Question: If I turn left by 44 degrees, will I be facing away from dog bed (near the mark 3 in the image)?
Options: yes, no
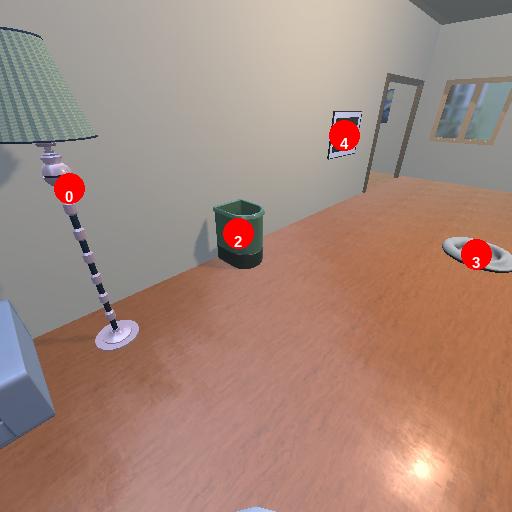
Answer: yes